Chest X-ray:
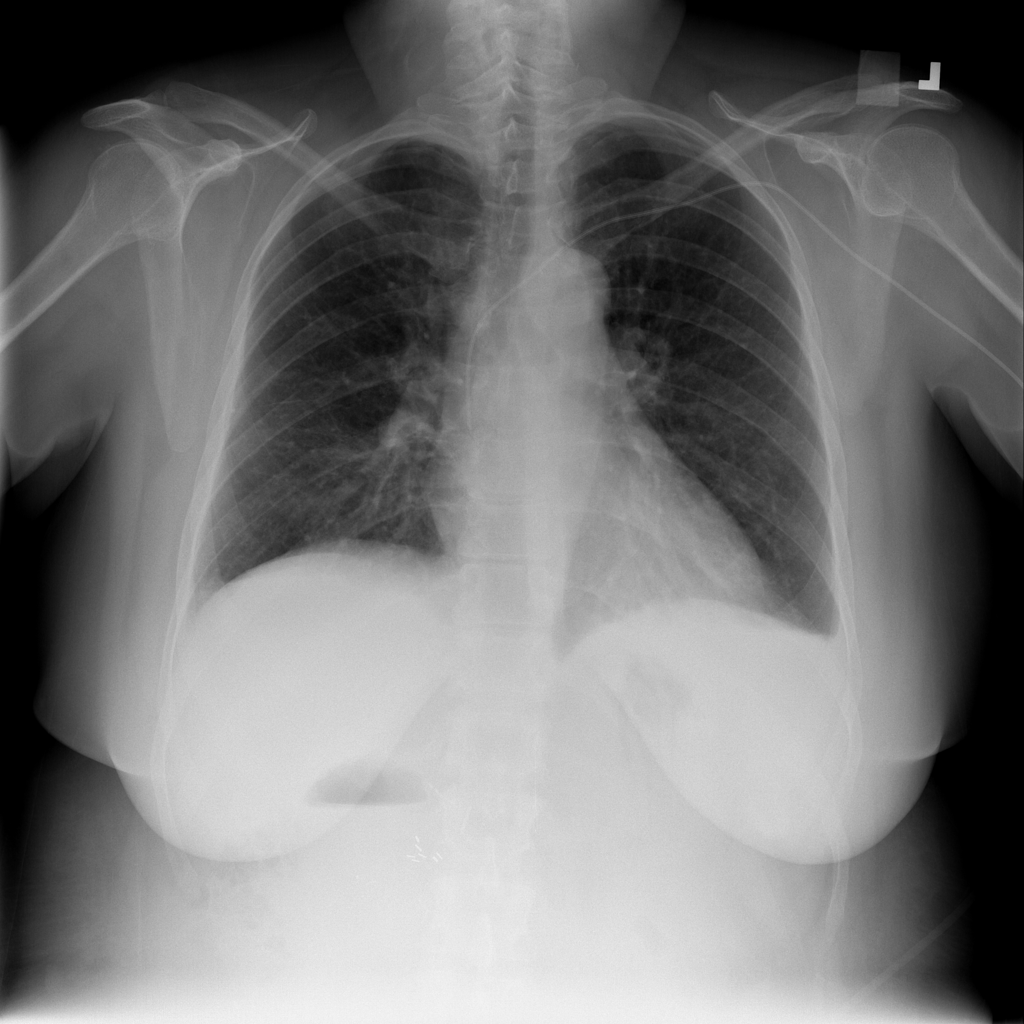
Findings: Effusion
No abnormal finding: no